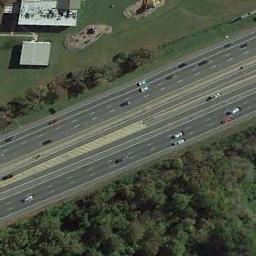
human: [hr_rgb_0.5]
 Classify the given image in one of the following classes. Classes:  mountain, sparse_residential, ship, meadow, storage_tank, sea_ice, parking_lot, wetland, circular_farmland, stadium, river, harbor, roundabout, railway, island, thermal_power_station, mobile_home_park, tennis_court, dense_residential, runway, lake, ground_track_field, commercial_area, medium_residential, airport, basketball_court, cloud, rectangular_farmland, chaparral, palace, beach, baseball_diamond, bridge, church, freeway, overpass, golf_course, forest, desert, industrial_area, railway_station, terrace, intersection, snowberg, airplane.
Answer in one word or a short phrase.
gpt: freeway